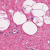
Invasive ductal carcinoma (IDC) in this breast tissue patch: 0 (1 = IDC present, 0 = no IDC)